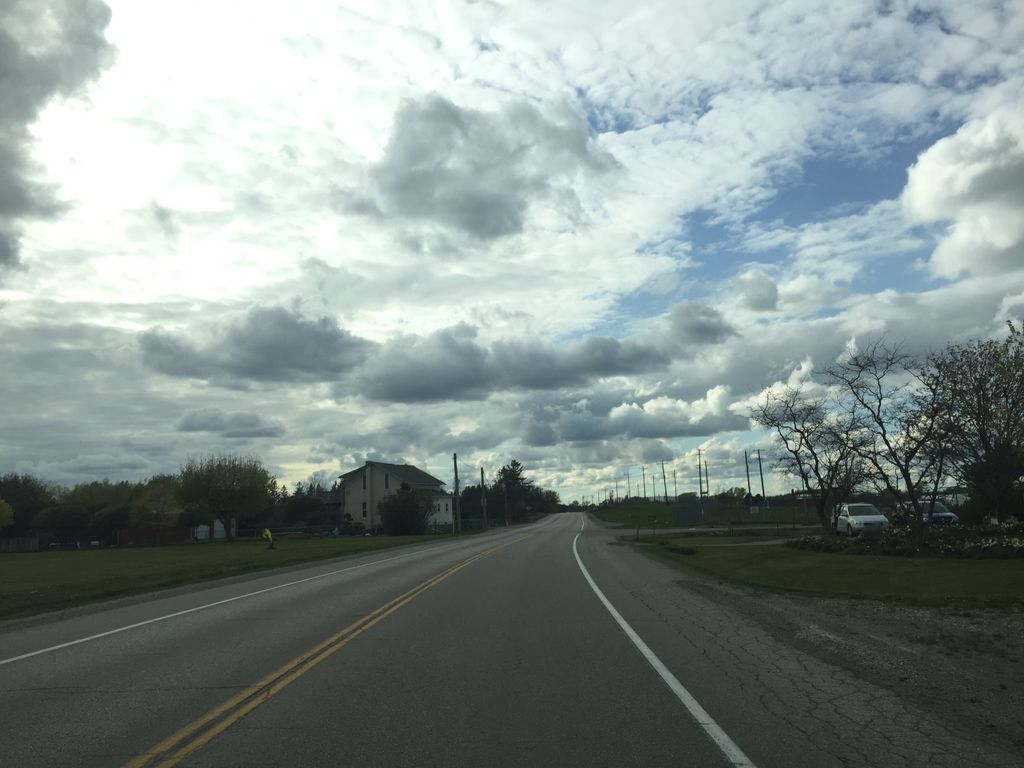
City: kitchener-waterloo